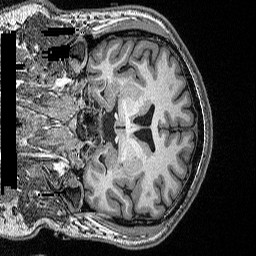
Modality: T1w
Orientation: coronal
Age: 23
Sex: male
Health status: ill
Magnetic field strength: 3 T
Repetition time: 2.53 s
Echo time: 0.00331 s